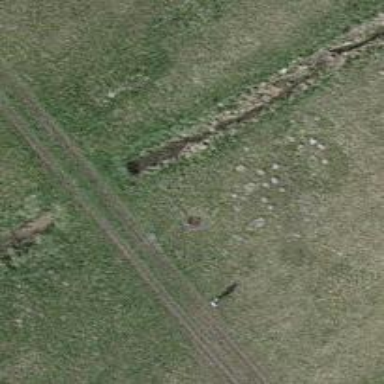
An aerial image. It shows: Grass track with grade5 tracktype.